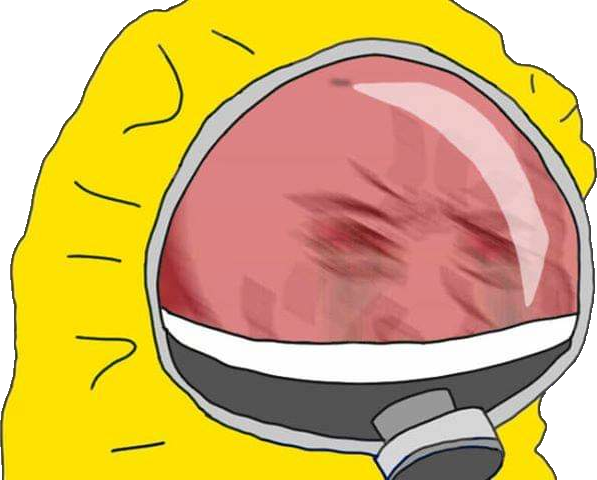
Label: 5_Rage